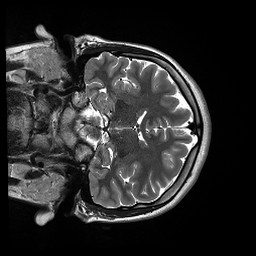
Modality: T2w
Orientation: coronal
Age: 18
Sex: male